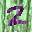
Label: 2